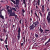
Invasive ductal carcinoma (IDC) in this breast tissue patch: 1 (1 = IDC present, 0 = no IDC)